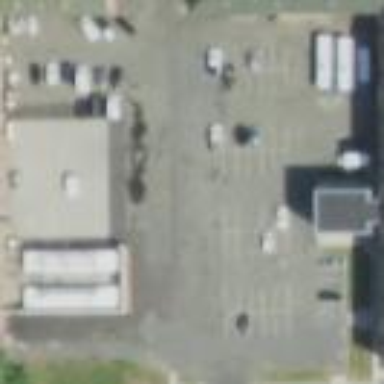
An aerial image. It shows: Parking area with surface.